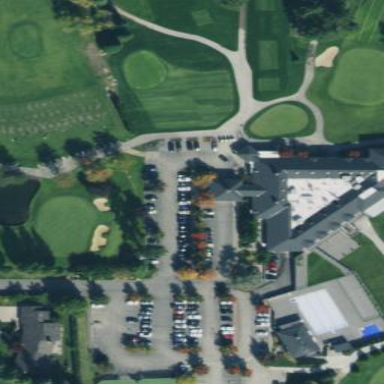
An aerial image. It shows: Clubhouse building associated with golf course.